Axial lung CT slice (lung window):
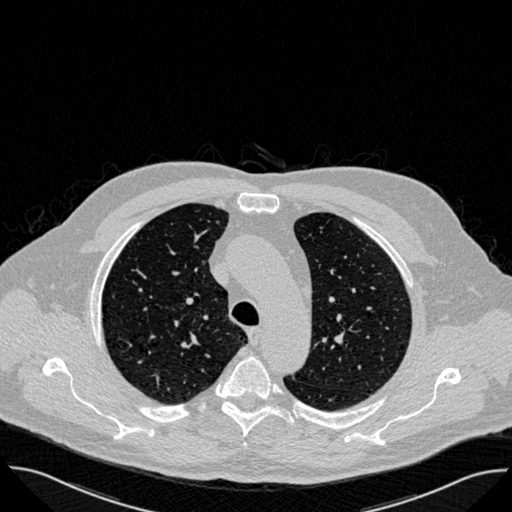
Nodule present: no